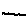
Label: zigzag